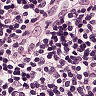
Metastatic tissue present: no